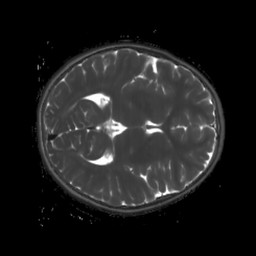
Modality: T2map
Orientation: axial
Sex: female
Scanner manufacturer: siemens
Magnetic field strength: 3 T
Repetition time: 4 s